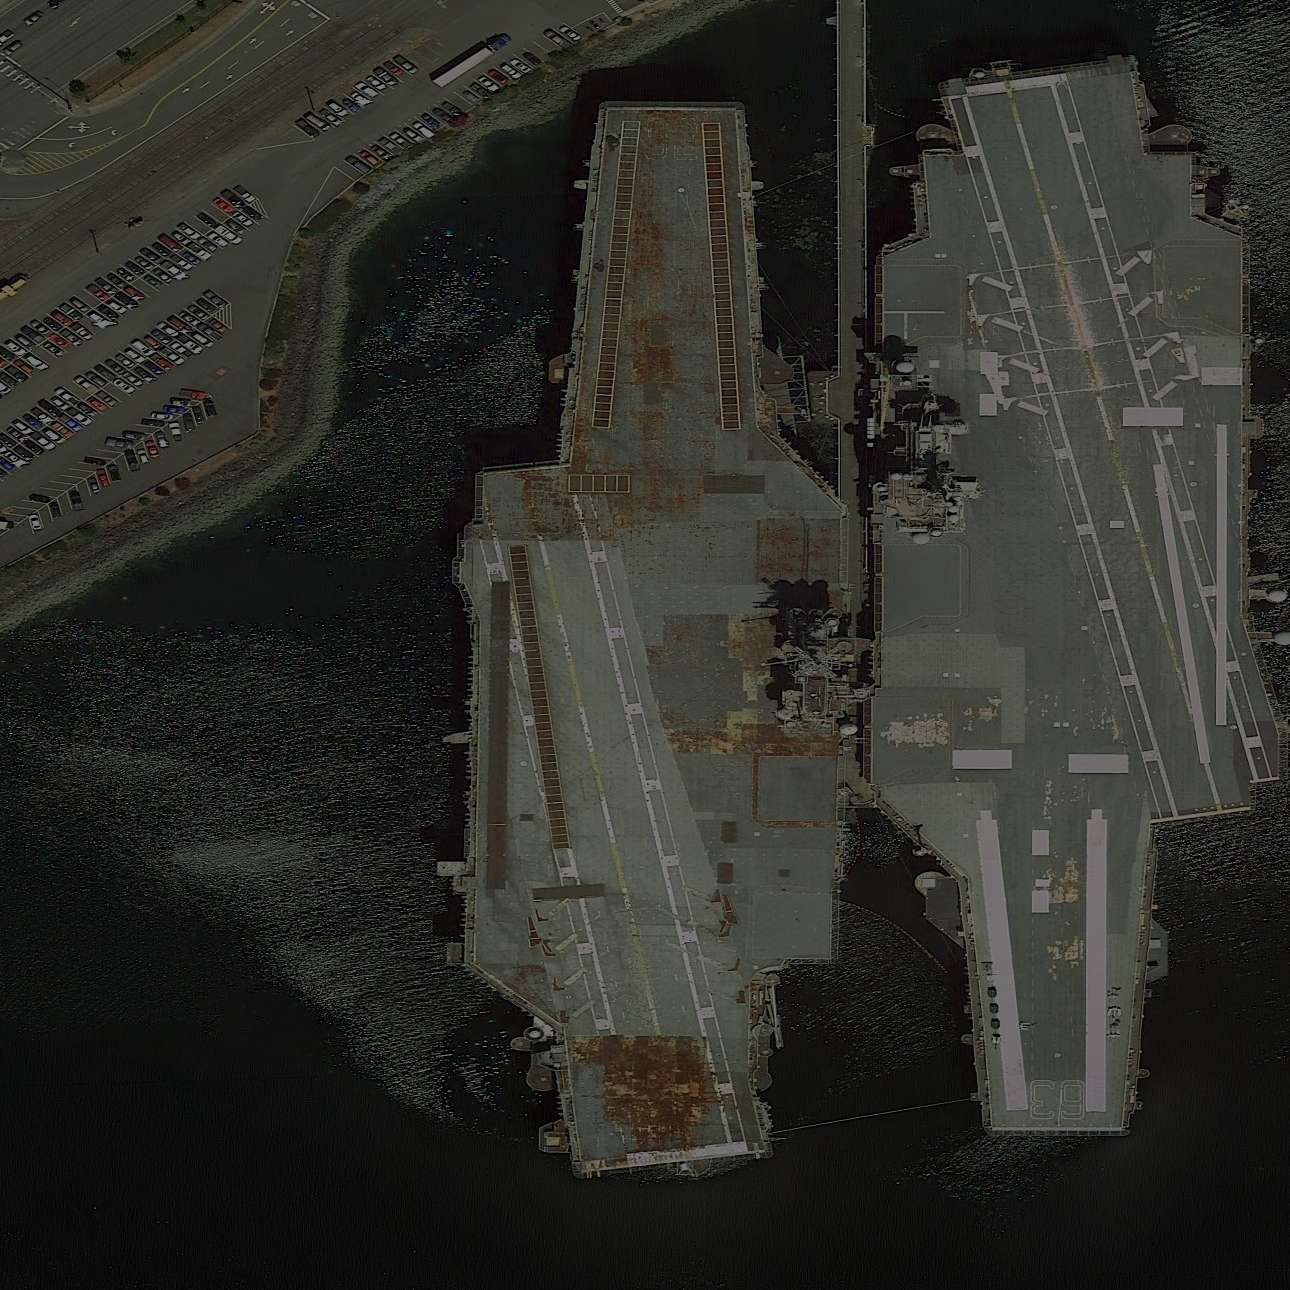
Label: aircraft_carrier